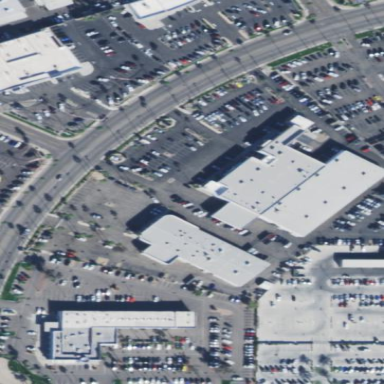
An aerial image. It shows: Building that houses car shop.